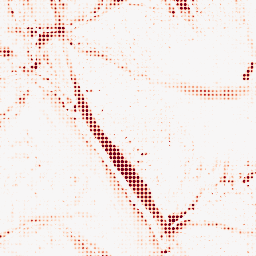
Category: morphological
Decomposition family: morphological_ellipse
Decomposition parameters: operation: opening
width: 20
height: 20
Upsampling method: sinc_hamming
Upsampling parameters: scale: 8
kernel_size: 4
Upsampling scale: 8